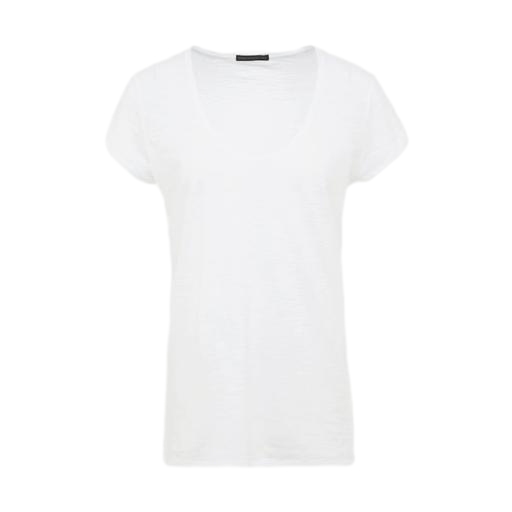
white lightweight slub tee, white slub t-shirt, white v-neck slub t-shirt, white background